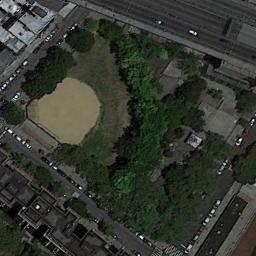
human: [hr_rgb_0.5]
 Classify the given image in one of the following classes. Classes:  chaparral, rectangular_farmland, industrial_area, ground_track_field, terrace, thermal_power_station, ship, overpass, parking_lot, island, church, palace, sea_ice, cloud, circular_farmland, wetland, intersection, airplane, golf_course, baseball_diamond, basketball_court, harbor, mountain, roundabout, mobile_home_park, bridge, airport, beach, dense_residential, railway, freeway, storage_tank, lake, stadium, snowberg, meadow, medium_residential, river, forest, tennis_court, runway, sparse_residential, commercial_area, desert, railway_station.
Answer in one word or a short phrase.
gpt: baseball_diamond